Question:
Three boxes, a container, left box and main box.
'''
/* Left menu */
.leftMenu{
width: 200px;
border:2px solid green;
height:100px;
float:left;
min-height:100%;
}
/* Main Content area */
.mainBox{
border:2px solid red;
min-height:100%;
}
.mainWrapper{
border:2px solid white;
}
'''
With the HTML:
'''
<div class="mainWrapper">
<div class="leftMenu">
left
</div>
<div class="mainBox">
main<br /><br /><br /><br /><br />
</div>
</div>
'''
My question is, why is the green box (left menu) overflowing outside the wrapper?
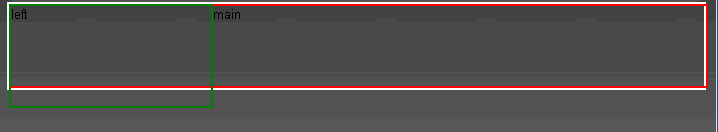
Answer: To solve it, either have a '<div style="clear:both"></div>' just before closing the outer div or use clearfix (recommended) like at: <URL>